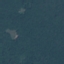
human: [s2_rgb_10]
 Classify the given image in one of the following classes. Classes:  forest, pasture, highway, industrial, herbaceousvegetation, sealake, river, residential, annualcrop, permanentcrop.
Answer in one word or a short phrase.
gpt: Forest